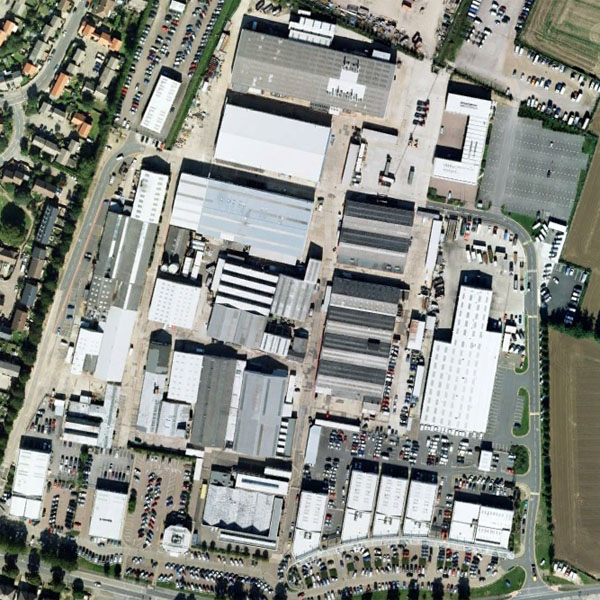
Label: Industrial